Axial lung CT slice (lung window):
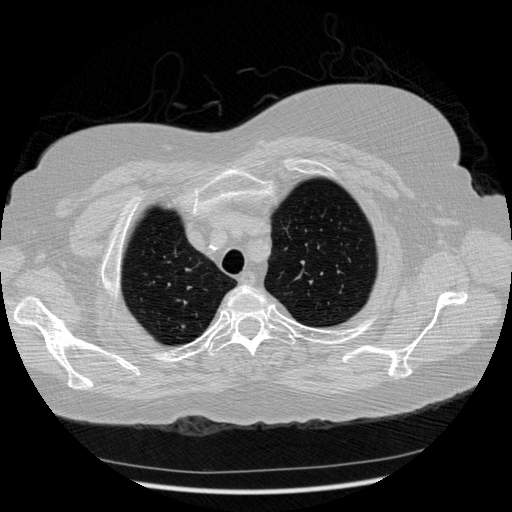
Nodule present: no